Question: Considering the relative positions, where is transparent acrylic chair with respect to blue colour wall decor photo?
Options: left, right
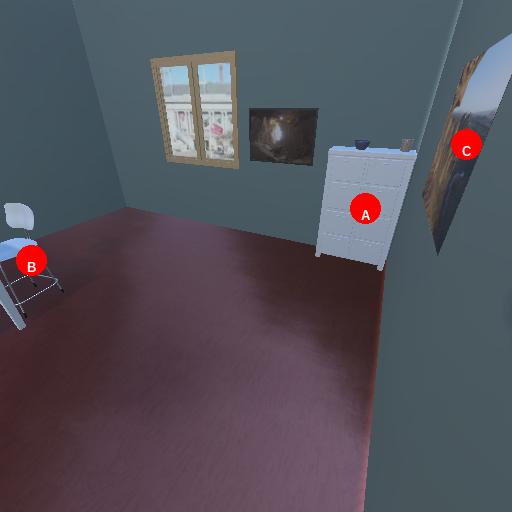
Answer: left